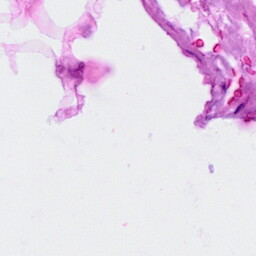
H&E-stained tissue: Breast